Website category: movie
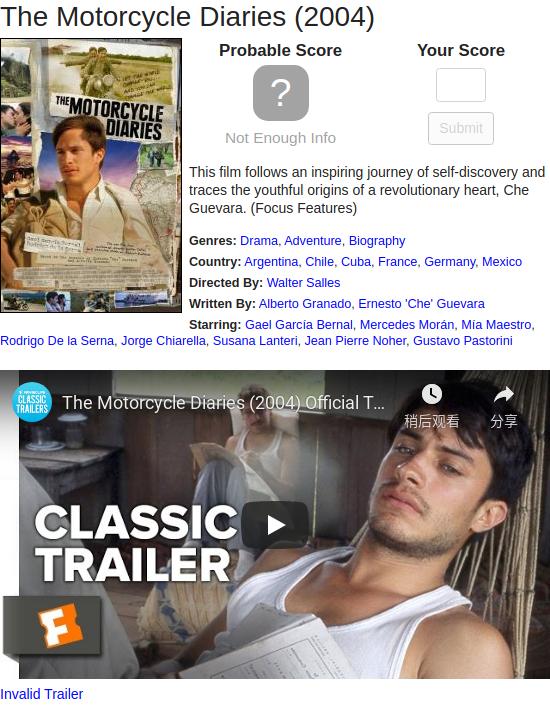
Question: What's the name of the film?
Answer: The Motorcycle Diaries

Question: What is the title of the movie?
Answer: The Motorcycle Diaries

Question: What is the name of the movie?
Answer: The Motorcycle Diaries

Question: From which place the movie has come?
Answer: Argentina

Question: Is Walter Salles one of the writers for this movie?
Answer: no

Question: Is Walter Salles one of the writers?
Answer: no

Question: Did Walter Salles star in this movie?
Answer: no

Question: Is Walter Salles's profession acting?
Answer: no

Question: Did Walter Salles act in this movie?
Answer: no

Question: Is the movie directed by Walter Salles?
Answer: yes

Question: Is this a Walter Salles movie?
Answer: yes

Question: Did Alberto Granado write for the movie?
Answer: yes

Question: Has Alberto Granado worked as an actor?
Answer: no

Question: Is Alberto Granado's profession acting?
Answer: no

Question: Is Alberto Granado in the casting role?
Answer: no

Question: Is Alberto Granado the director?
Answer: no

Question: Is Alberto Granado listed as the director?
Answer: no

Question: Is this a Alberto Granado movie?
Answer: no

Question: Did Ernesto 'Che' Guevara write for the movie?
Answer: yes

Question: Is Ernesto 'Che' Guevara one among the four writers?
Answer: yes

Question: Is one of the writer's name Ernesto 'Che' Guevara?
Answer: yes

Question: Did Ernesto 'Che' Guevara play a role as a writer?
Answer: yes

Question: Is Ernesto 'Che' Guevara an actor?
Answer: no

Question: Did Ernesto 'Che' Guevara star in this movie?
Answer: no

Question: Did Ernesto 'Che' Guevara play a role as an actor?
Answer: no

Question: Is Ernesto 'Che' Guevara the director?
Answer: no

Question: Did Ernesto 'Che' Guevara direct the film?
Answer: no

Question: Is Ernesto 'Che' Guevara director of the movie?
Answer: no

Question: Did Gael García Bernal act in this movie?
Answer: yes

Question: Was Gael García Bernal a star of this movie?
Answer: yes

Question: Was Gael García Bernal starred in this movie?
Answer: yes

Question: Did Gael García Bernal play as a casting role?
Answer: yes

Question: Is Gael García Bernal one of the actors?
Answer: yes

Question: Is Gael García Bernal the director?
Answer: no

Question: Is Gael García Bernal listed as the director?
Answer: no

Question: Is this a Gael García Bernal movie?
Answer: no

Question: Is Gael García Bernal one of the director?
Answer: no

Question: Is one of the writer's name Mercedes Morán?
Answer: no

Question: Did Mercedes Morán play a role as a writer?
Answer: no

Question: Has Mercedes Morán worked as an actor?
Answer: yes

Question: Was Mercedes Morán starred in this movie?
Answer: yes

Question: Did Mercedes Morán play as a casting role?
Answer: yes

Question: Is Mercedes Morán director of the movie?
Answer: no

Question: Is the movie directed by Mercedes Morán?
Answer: no

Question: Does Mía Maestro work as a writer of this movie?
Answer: no

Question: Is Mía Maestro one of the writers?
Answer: no

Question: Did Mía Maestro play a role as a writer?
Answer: no

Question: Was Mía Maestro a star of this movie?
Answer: yes

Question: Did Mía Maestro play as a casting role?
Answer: yes

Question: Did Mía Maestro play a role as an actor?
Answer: yes

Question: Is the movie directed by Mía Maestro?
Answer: no

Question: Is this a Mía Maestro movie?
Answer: no

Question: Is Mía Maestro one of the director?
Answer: no

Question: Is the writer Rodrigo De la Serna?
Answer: no

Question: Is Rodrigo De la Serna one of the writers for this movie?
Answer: no

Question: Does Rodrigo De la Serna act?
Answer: yes

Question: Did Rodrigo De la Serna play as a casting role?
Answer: yes

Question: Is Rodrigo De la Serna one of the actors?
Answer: yes

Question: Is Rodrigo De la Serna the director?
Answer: no

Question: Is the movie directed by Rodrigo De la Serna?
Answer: no

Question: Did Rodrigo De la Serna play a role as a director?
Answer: no

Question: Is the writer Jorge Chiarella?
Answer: no

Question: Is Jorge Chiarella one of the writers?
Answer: no

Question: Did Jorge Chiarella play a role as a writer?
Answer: no